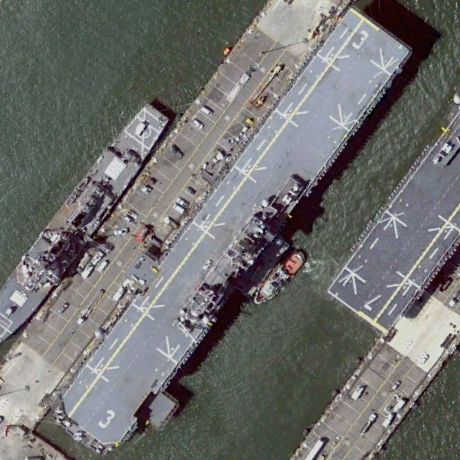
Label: assault